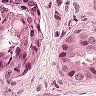
Metastatic tissue present: yes